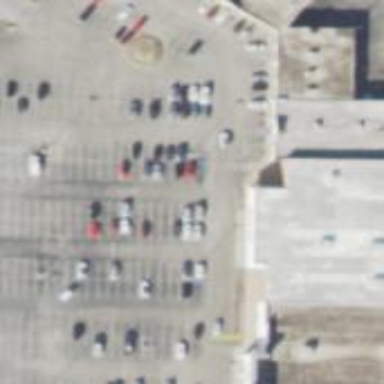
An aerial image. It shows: Parking space is available.